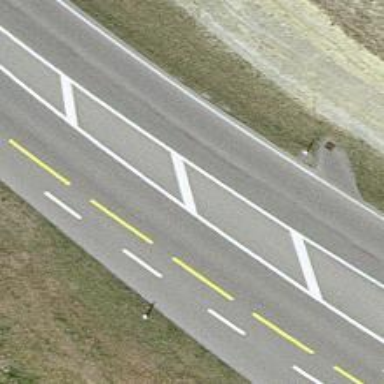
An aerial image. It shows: Secondary road with asphalt surface and dedicated cycle lane.